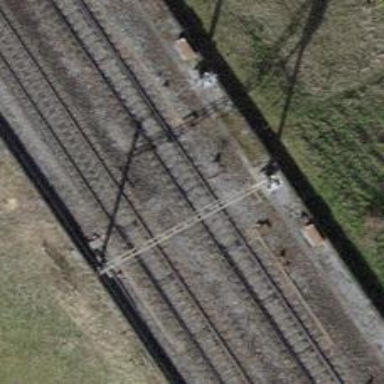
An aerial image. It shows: Railway switch.